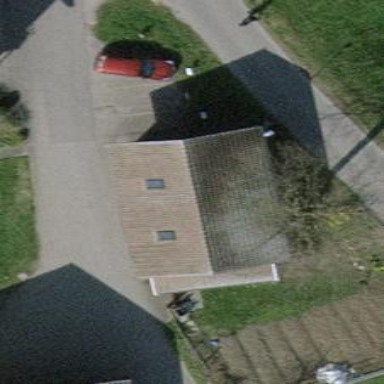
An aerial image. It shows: Shed.